Question: I've got a plist in this format:

I currently show all the content of plist.My main question is this
How can I show only based on the category? I will have 3 categories and I want to make the user able to see just that category's item in selection. Look at my first item, the category name is 'main'. If user select main I need to show only main categories items.
How can I accomplish this?
'''
'
- (UITableViewCell *)tableView:(UITableView *)tableView cellForRowAtIndexPath:(NSIndexPath *)indexPath
{
static NSString *CellIdentifier = @"Cell";
UITableViewCell *cell = [tableView dequeueReusableCellWithIdentifier:CellIdentifier];
if (cell==nil) {
cell=[[UITableViewCell alloc] initWithStyle:UITableViewCellStyleDefault reuseIdentifier:CellIdentifier];
if( [[UIDevice currentDevice] userInterfaceIdiom]== UIUserInterfaceIdiomPhone) {
cell.accessoryType = UITableViewCellAccessoryDisclosureIndicator;
}
}
cell.textLabel.text=[[self.content objectAtIndex:indexPath.row] valueForKey:@"recipeName"];
// NSInteger rating;
//NSString *reason;
// rating = [[self.content objectAtIndex:indexPath.row] valueForKey:@"rating"];
return cell;
// Configure the cell...
'
'''
content
'''
synthesize tableView,content=_content;
-(NSArray*) content {
if(!_content){
NSString *path = [[NSBundle mainBundle] pathForResource:@"recipes" ofType:@"plist" ];
_content = [[NSArray alloc] initWithContentsOfFile:path];
}
return _content;
}
'''
segue part
'''
- (void)prepareForSegue:(UIStoryboardSegue *)segue sender:(id)sender
{
if ([[segue identifier] isEqualToString:@"showDetail"]) {
// Get destination view
detailViewController *destViewController = [segue destinationViewController];
NSIndexPath *indexPath = [self.tableView indexPathForSelectedRow];
NSInteger tagIndex = [(UIButton *)sender tag];
destViewController.recipeName =[[self.content objectAtIndex:indexPath.row] valueForKey:@"recipeName"];
destViewController.recipeDetail =[[self.content objectAtIndex:indexPath.row] valueForKey:@"recipeDetail"];
destViewController.recipeIngredients =[[self.content objectAtIndex:indexPath.row] valueForKey:@"recipeIngredients"];
'''
these are the main parts
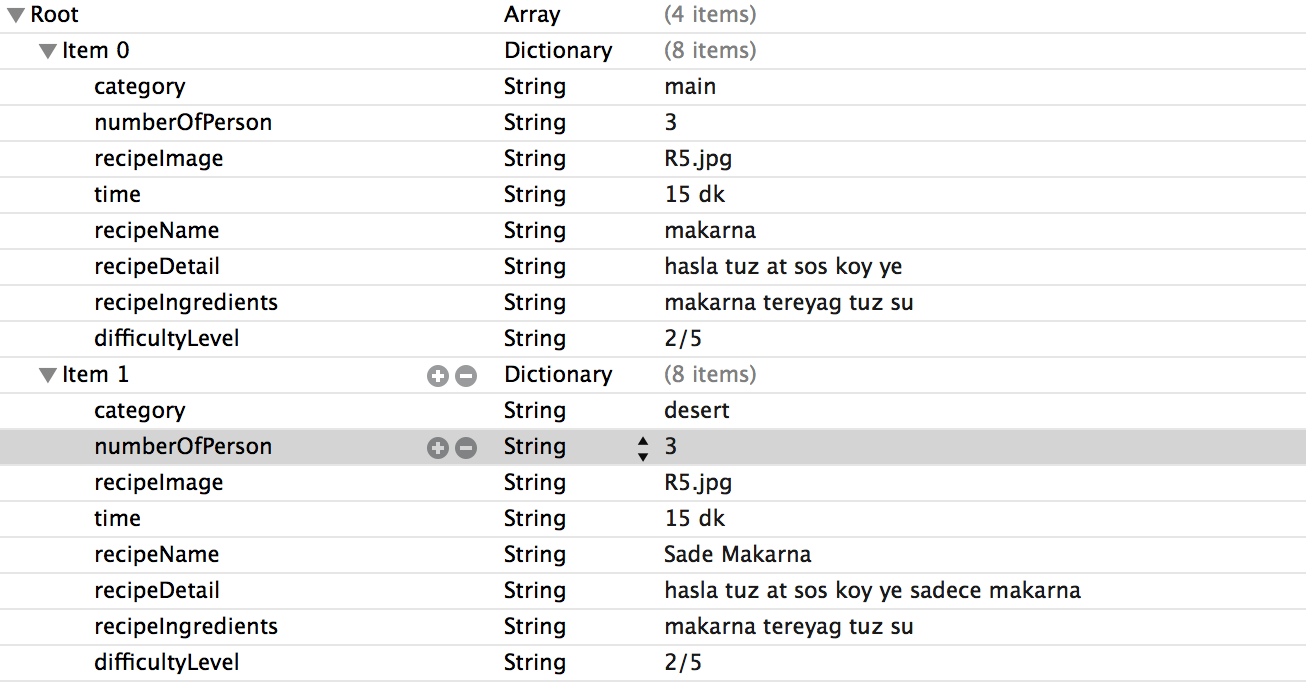
Answer: I would create a new property to keep the filtered list:
'''
@property(nonatomic, strong) NSMutableArray *filteredContent;
'''
Then change the tableView and segue methods so that if there is a filter active, they would access the self.filteredContent array instead of self.content.
Finally, when changing the filter to main:
'''
NSMutableArray *array = [NSMutableArray array];
for (NSDictionary *dictionary in self.content)
if ([[dictionary objectForKey:@"category"] isEqualToString:@"main"])
[array addObject:dictionary];
self.filteredContent = array; //filtered list
[self.tableView reloadData]; //update the table view
'''
Hope it works for what you need...